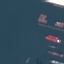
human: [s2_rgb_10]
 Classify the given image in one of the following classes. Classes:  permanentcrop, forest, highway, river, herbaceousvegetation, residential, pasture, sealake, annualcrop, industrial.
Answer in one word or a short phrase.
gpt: SeaLake